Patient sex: M
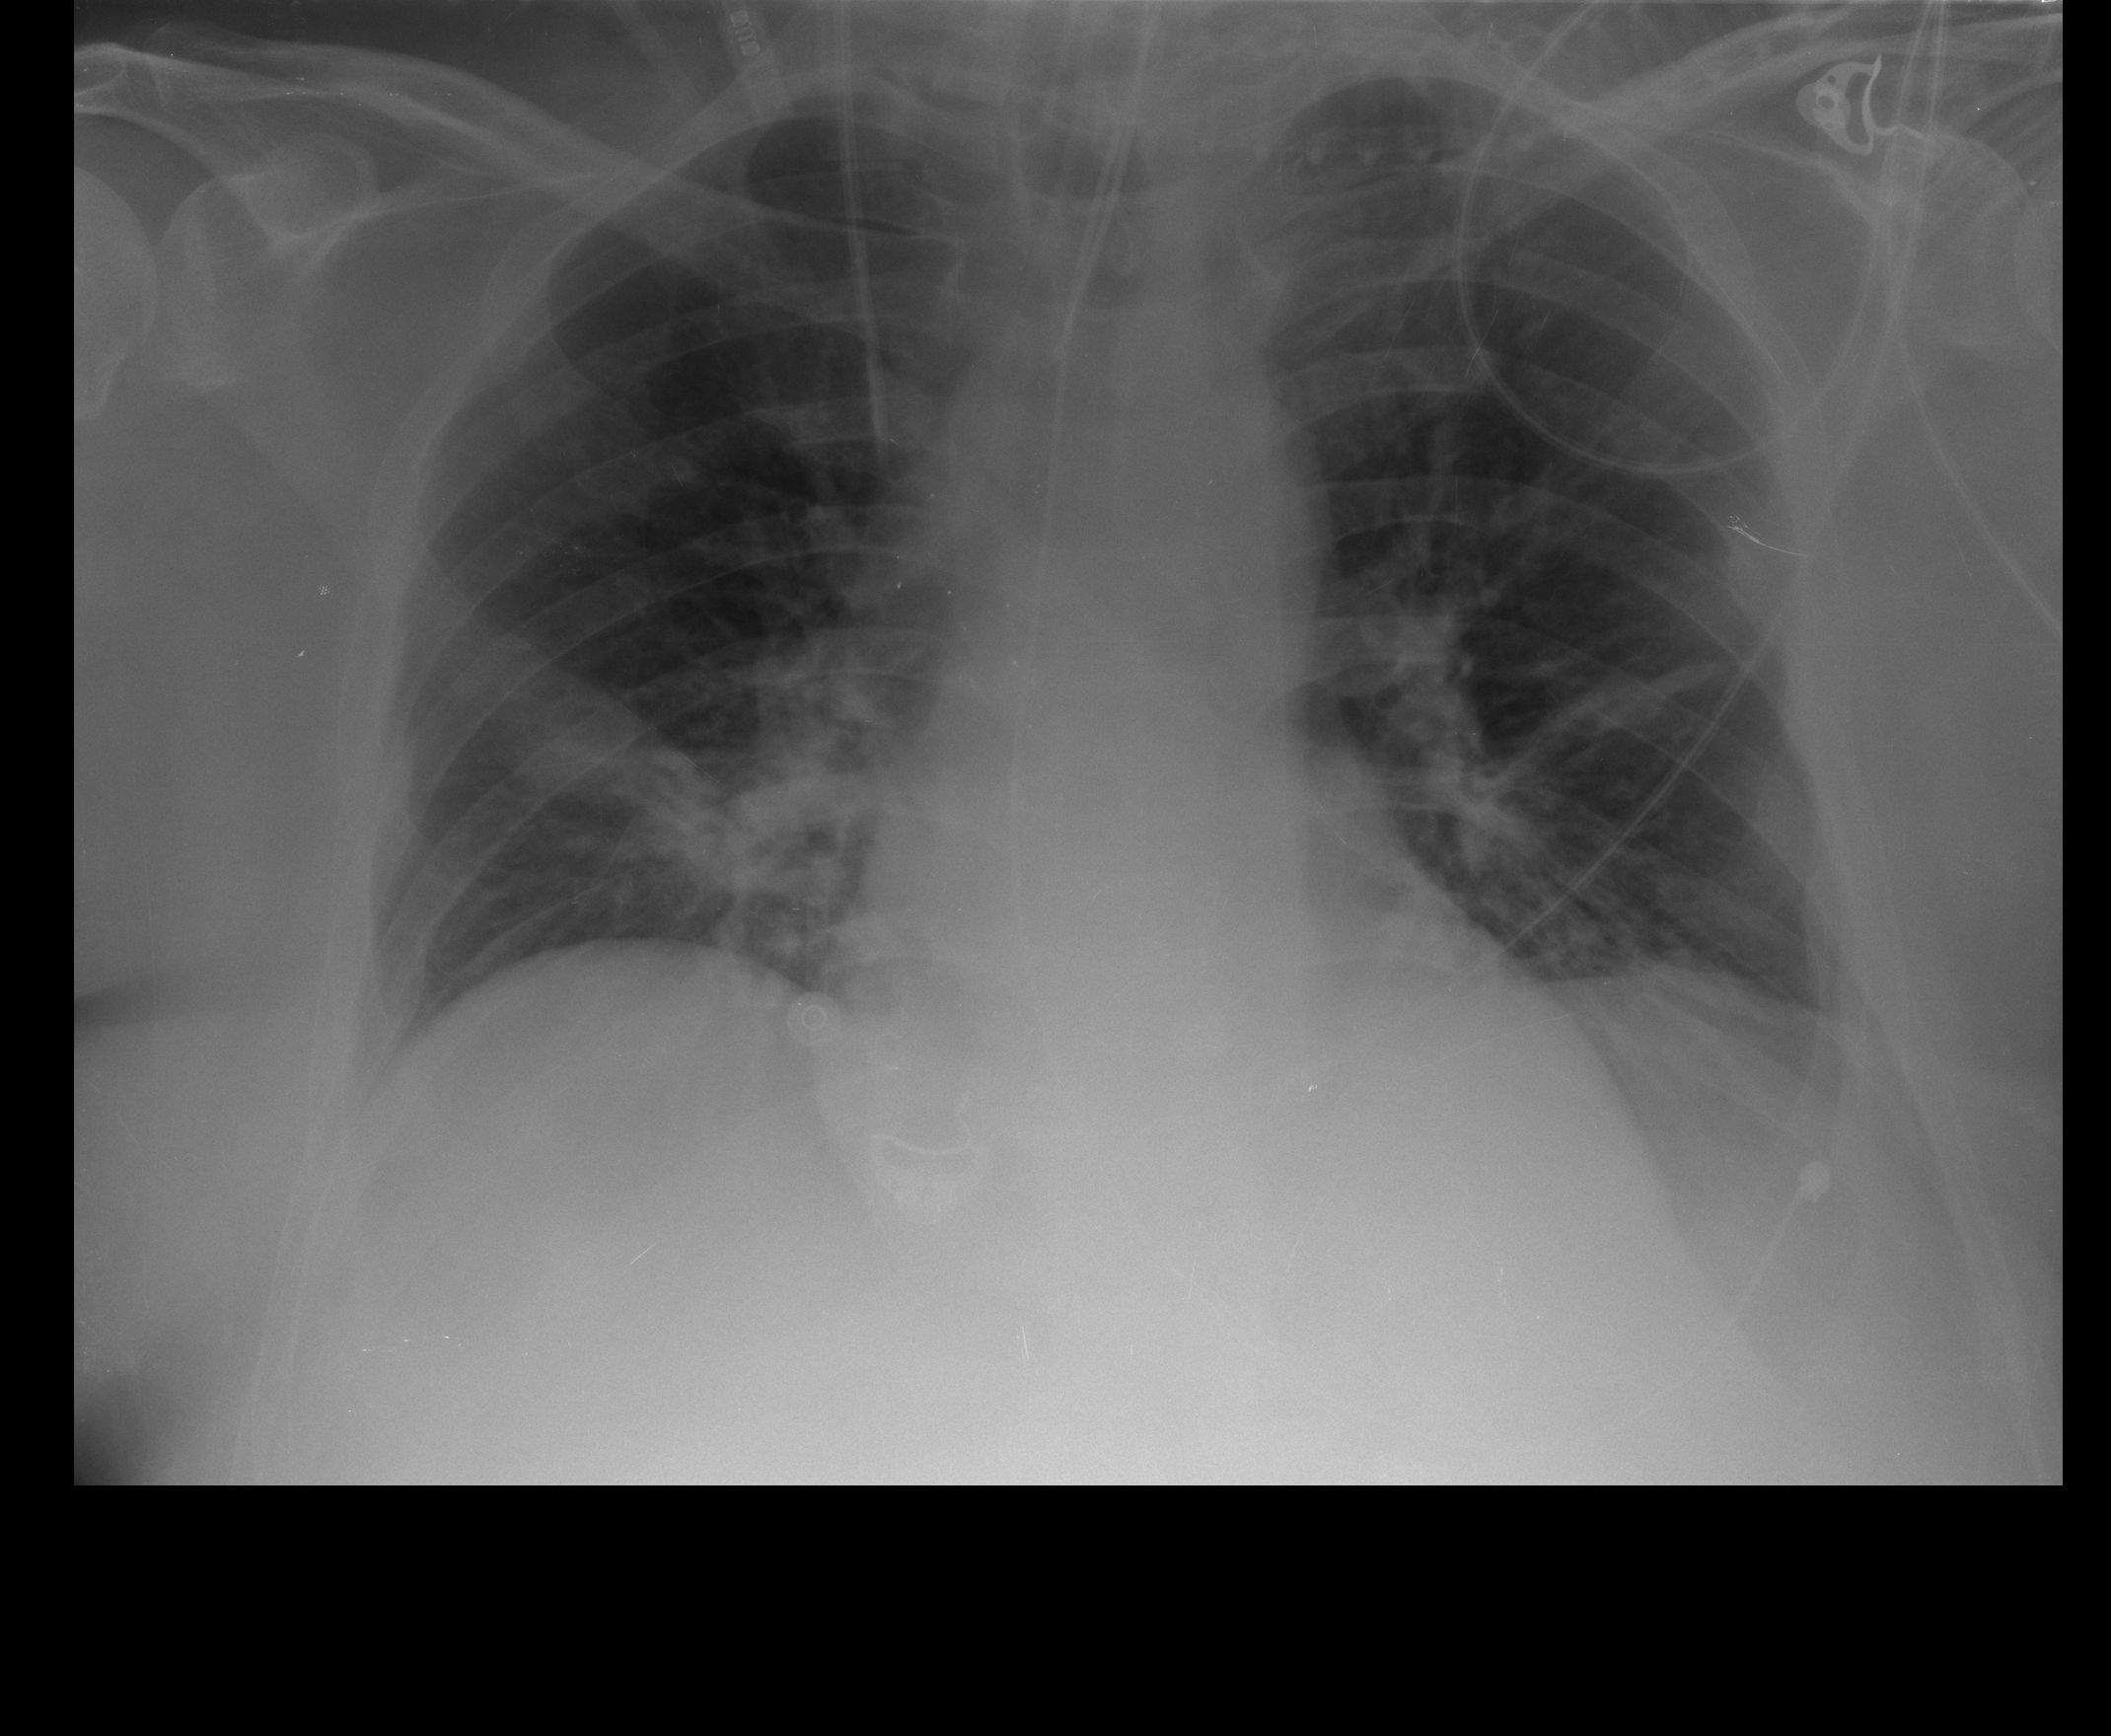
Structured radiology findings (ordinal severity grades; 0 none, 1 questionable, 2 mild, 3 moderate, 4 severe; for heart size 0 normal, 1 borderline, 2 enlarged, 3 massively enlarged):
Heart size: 0
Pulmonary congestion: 0
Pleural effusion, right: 0
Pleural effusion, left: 0
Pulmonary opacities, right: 1
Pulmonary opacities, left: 0
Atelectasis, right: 2
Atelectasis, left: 2